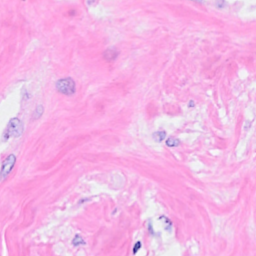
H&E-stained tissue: Breast